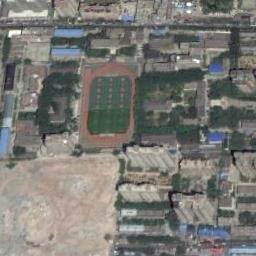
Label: ground_track_field